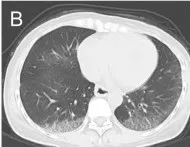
Chest CT scanning of the patient. (D) Interstitial lung disease still existed but did not worsen after two cycles of envafolimab.
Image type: radiology (ct)